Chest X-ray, PA view. Patient: 16 years old, sex M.
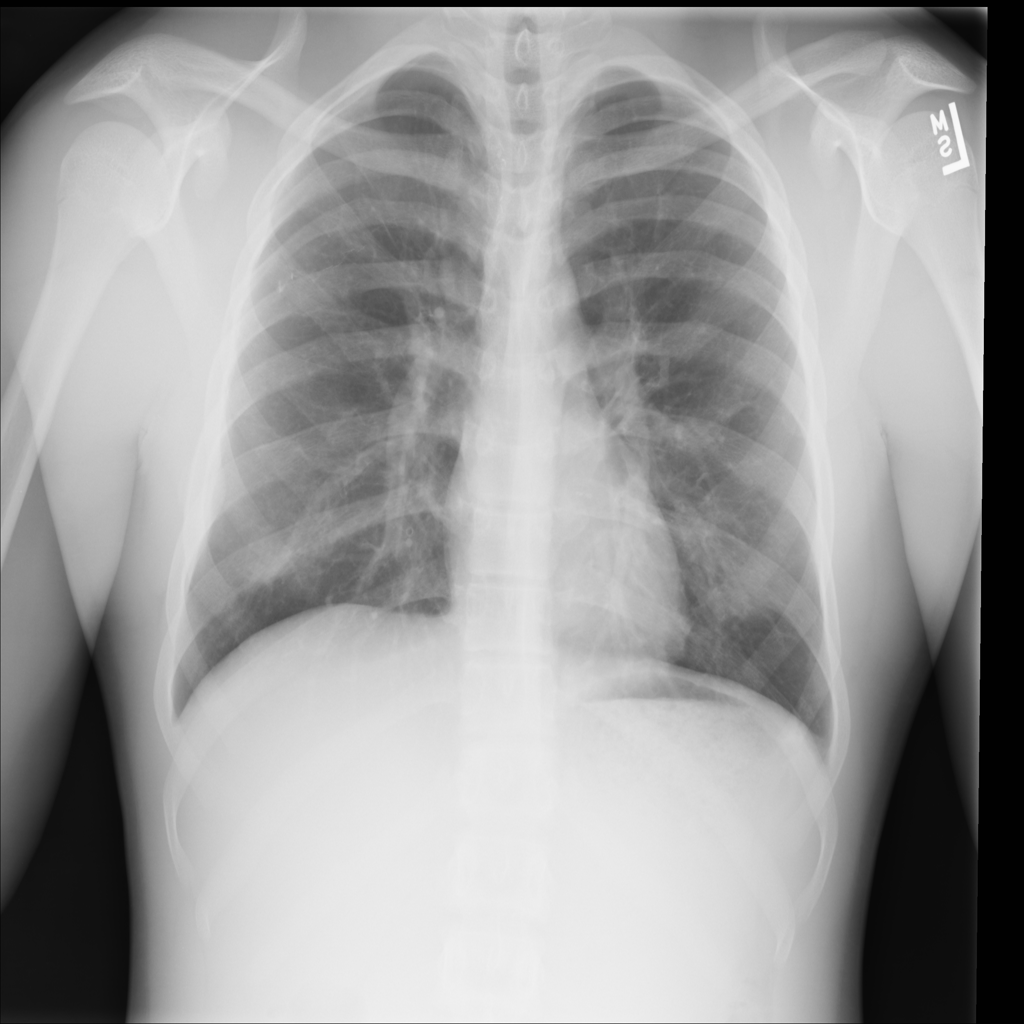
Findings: No Finding